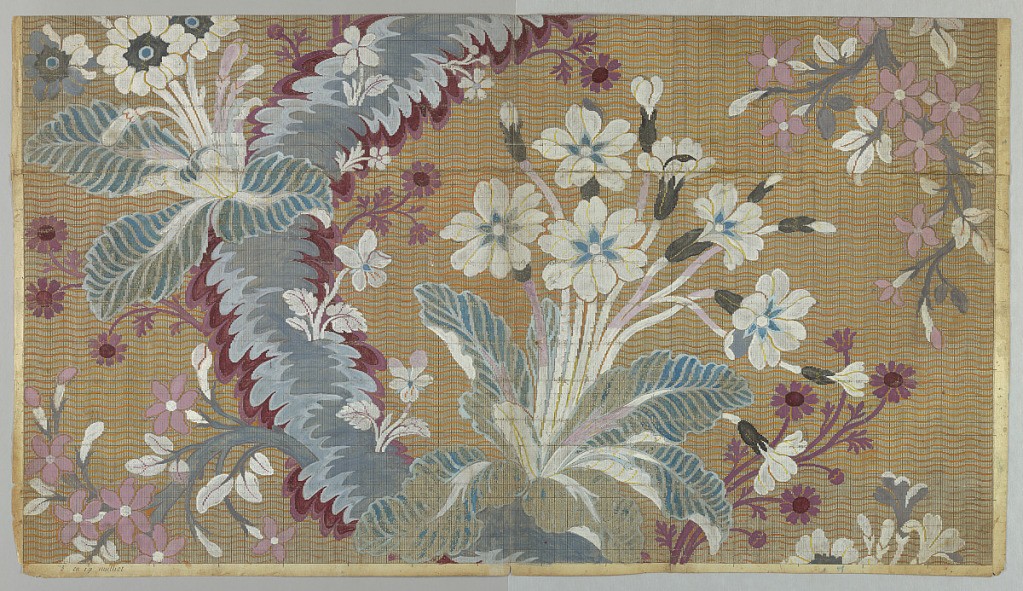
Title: Point-paper (mise-en-carte), Design for Woven Silk
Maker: Marie-Anne Brenier, French, ca. 1720 – 1780
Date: ca. 1760
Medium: Brush and gouache over printed (intaglio) grid, on off white laid paper
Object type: Drawing
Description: Pattern of fantastic flowers and leaves painted in blue, blue-green, purple and white with a striped orange background, all painted on a printed grid.
Verso contains hand written information pertaining to the construction and manufacture of the textile. See Curatorial Notes field.